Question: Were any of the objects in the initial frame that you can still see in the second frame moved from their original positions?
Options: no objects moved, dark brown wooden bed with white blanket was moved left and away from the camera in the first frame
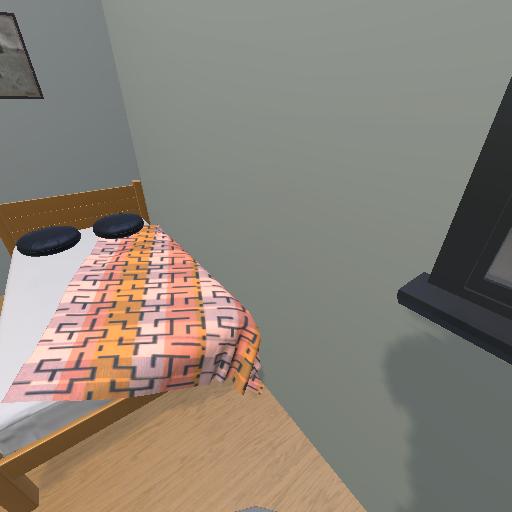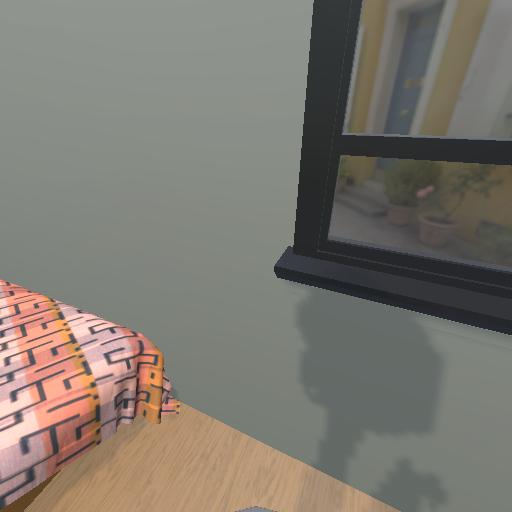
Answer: no objects moved